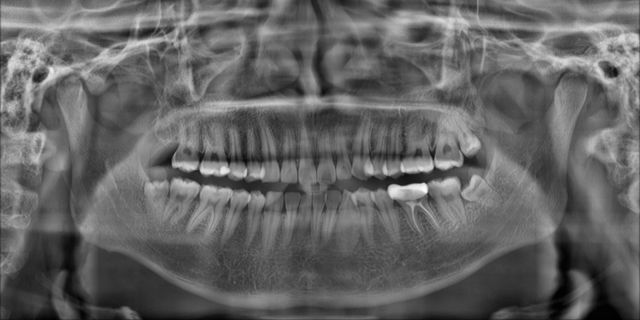
adult